Question: I'm running into a problem of how to display sequences of core data entities on a single graph, if there are time gaps between sequences.
I got a fixed-length bar graph (backed by UITableView) with each bar represented by a core data entity, all entities are timestamped and follow each other, so sorting such data results in a graph like below. The good thing about such graph is that 'NSFetchedResultsController' can be used to dynamically update the table view in response to new events being added. The result is that it appears to the user that new bars are added on the left as time goes by.

My problem is that In this case, . The end result is that if I rely on NSFetchedResultsController when there are gaps in data, and I want to display blank cells for missing data.
I'm interested in how you would approach the problem.
I see two potential solutions:
1) Drop the approach of using 'NSFetchedResultsController', and instead manually calculate the number of bars in a 'UITableView'. Each bar is defined by a start date and an end date. Then I can use 'NSFetchRequest' with predicate to query each bar's data. If there's an event with a timestamp that falls within the bar's date range, then a bar is shown, otherwise a blank is shown.
The problem with approach #1 is that it is slow, and while it does allow scrolling through the entire data set, it is slow and laggy, as each fetch request is executed for each new bar. Additionally, I need to manually refresh the table in response to new data being added, which is difficult to implement properly.
2) Maybe I can pre-populate the data set with blank events, and then "fill them in" as data becomes available. This would allow me to keep the table view with fetched results controller, resulting in smoother scrolling, but at the price of significantly increasing the persistent storage used by the app (as blank entities will be created between app use).
Thank you for your input!
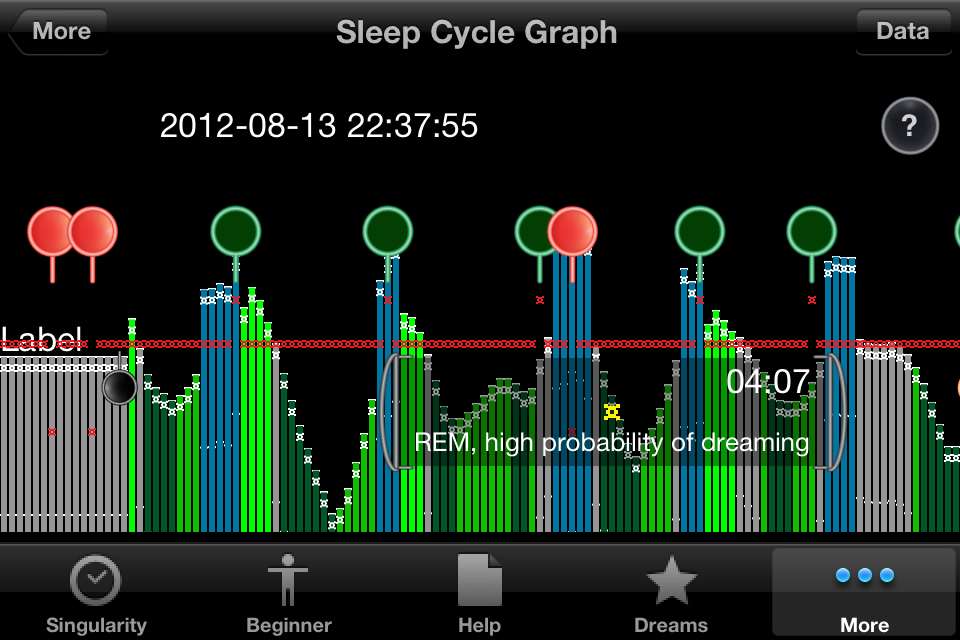
Answer: Your question really doesn't have (or shouldn't have) anything to do with Core Data or NSFetchedResultsController. How your graph view draws the data it's given is entirely up to the graph view. There's no reason that you couldn't write a graph view that uses NSFetchedResultsController deals appropriately with gaps in the data, but UITableView was never intended to deal with missing/empty cells.
Drawing a bar graph is pretty easy -- it's just a series of rectangles drawn at appropriate locations. You can give your view a fetched results controller and have it look at the 'fetchedObjects' property to get the current list of objects. It can then render as many of those objects as it likes, and it can use the start and end date of each object to locate the drawing on the graph. Put your graph in a UIScrollView so that you don't have to worry about scrolling. If the graph can get large, add tiling so that you're only drawing the parts that the user is looking at, just like UITableView does.
It looks like you're currently drawing some content above your table view, too. If you create your own graph view, you might consider drawing that additional content (the red line, the red and green bubbles, the high REM probability thing) at the same time. Doing that will make it easy to ensure that all that content is located correctly on the graph (which is probably a bit of a pain with your current scheme).